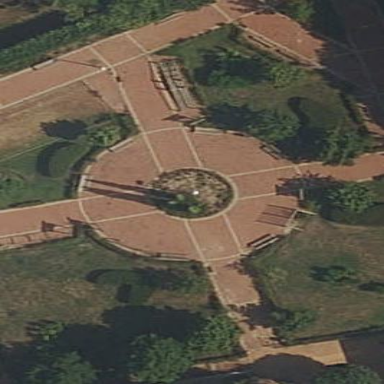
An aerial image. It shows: Park.